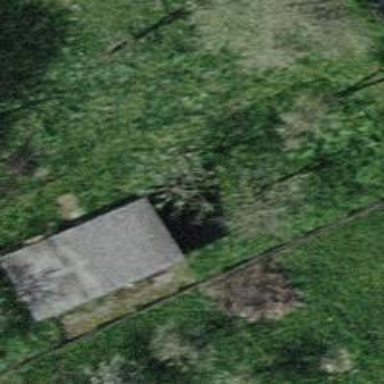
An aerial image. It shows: Farm auxiliary building.